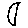
Label: moon